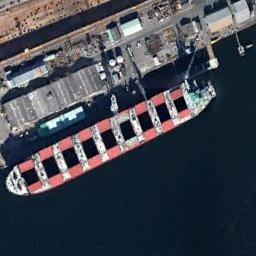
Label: ship